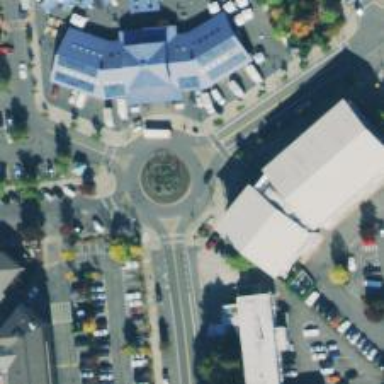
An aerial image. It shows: Tertiary road leading to roundabout.